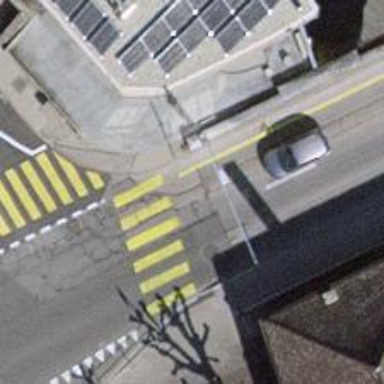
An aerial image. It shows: Zebra crossing on the road.